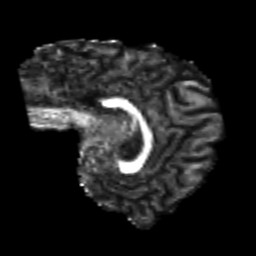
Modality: FA
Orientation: sagittal
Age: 19
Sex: female
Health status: healthy
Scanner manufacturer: philips
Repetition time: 7.386 s
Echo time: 0.08599 s